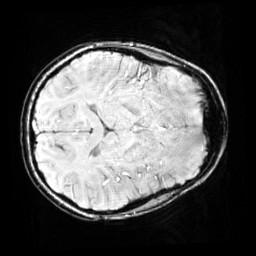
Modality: SWI
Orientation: axial
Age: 9
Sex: female
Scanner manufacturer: siemens
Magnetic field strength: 3 T
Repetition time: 0.027 s
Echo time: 0.02 s